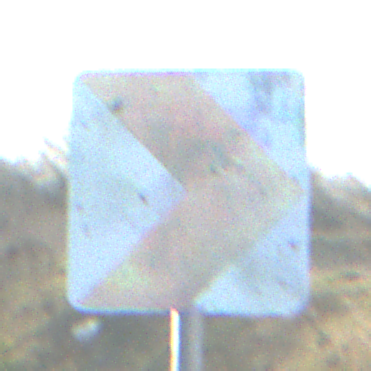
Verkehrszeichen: RichtungstafelnInKurvenKleinLinks
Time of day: MorningAfternoon
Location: Outdoor (Nature)
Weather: Clear
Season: NotSpecified
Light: Natural